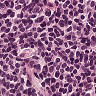
Metastatic tissue present: no